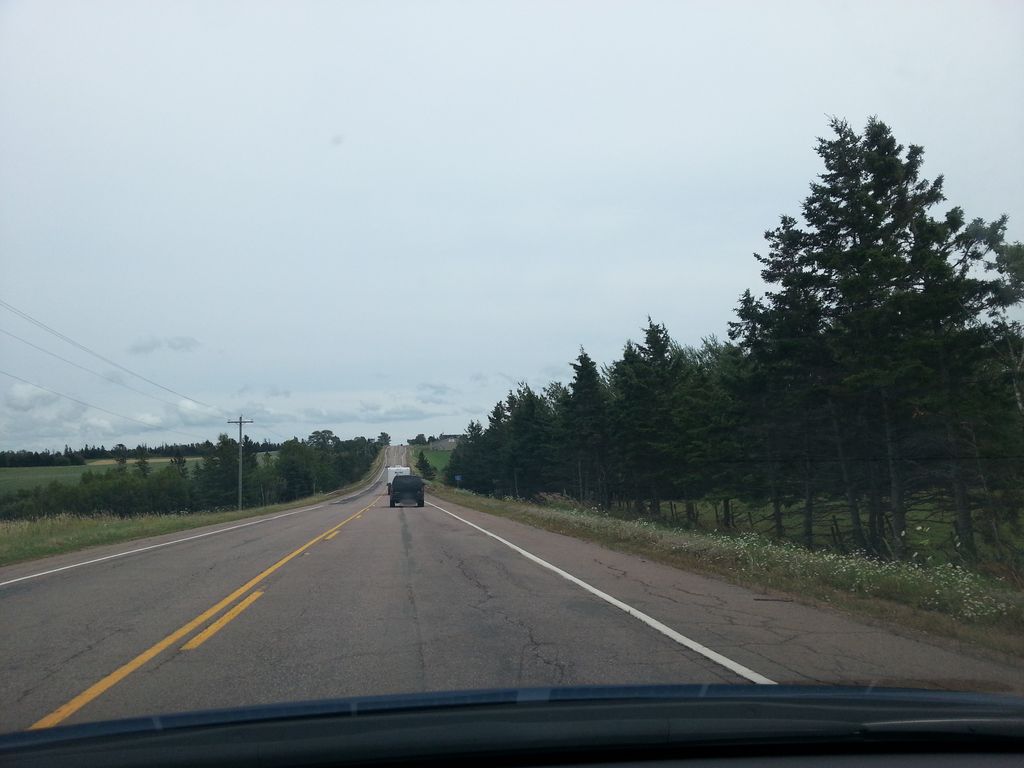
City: charlottetown